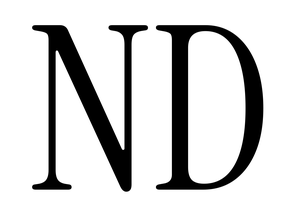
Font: InstrumentSerif-Regular